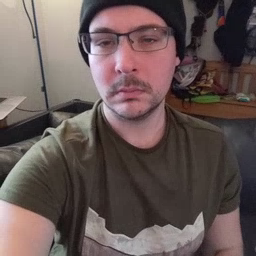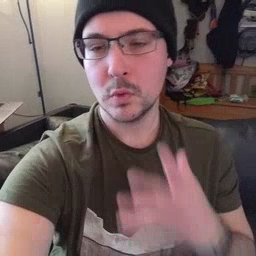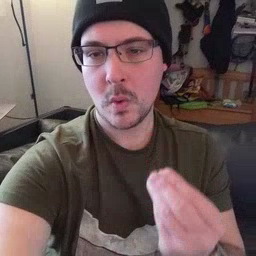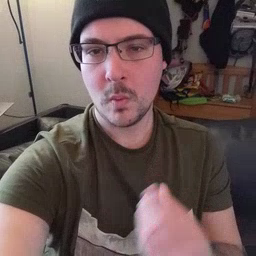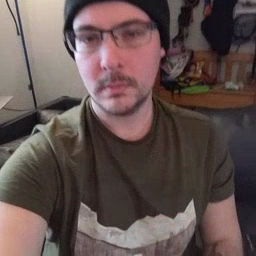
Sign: go